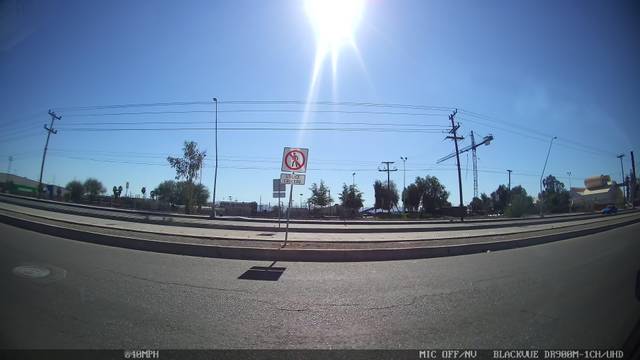
Region: Mexico
Coordinates: 32.595, -115.41